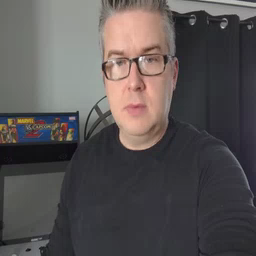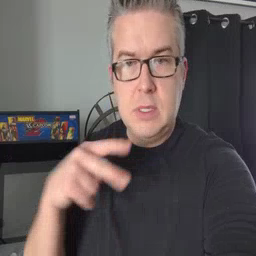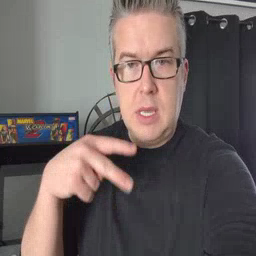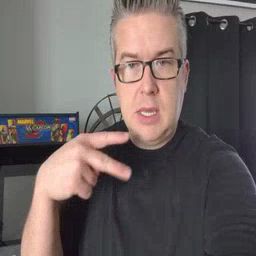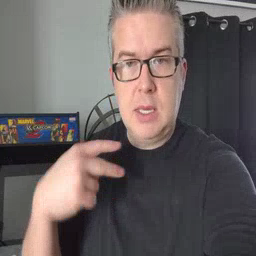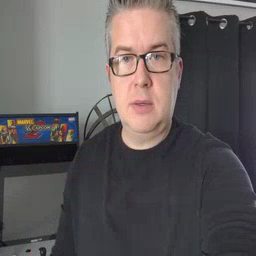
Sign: dance